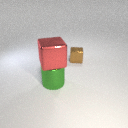
large green metal cylinder below large red metal cube